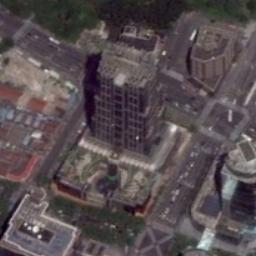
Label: commercial_area